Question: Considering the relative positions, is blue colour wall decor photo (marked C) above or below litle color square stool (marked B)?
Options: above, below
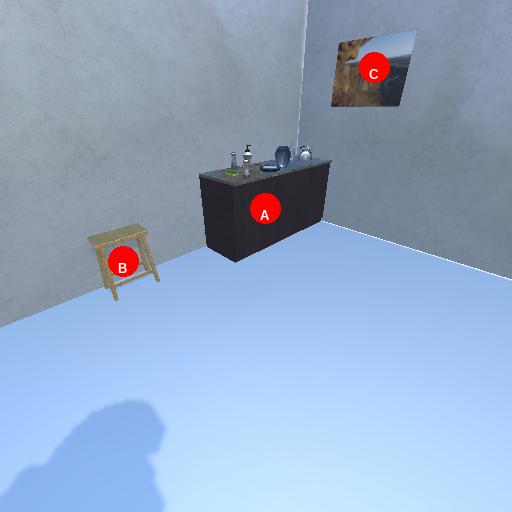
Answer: above